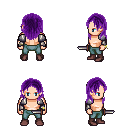
a pixel art fantasy rpg character, male body template, human, light skin, steel arm armor, teal pants, purple long hairstyle, bracelets, maroon shoes, dagger, four views (front, back, left, right), 2x2 character sprite sheet, small pixel art, hard edges, no anti-aliasing